Question: I'm using webrequests to retrieve data in a .txt file that's on my dropbox using this "format".
'''
SomeStuff
AnotherStuff
StillAnother
'''
And i'm using this code to retrieve each line and read it:
'''
Private Sub DataCheck()
Dim datarequest As HttpWebRequest = CType(HttpWebRequest.Create("https://dl.dropboxusercontent.com.txt"), HttpWebRequest)
Dim dataresponse As HttpWebResponse = CType(datarequest.GetResponse(), HttpWebResponse)
Dim sr2 As System.IO.StreamReader = New System.IO.StreamReader(dataresponse.GetResponseStream())
Dim datastring() As String = sr2.ReadToEnd().Split(CChar(Environment.NewLine))
If datastring(datastring.Length - 1) <> String.Empty Then
For Each individualdata In datastring
MessageBox.Show(individualdata)
Console.WriteLine(individualdata)
Next
End If
End Sub
'''
The problem is, the output is this:

It always adds a line break (equal to " " as i see as first character on each but the first line string) after the first line like:
<URL>
Why this happens? I tried also replacing the Environment.Newline with nothing like this:
'''
Dim newstring as String = individualdata.Replace(Environment.Newline, String.Empty)
'''
But the result was the same... what's the problem here? I tried with multiple newline strings and consts like vbnewline, all had the same result, any ideas?
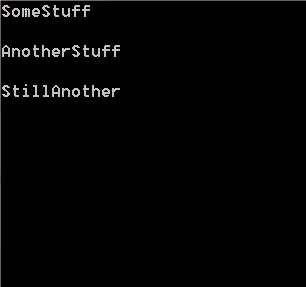
Answer: You are not splitting by 'NewLine' since you are cutting off 'Environment.NewLine' which is a 'string' with 'CChar'. You just have to use the overload of 'String.Split' that takes a 'String()' and a 'StringSplitOption':
So instead of
'''
Dim text = sr2.ReadToEnd()
Dim datastring() As String = text.Split(CChar(Environment.NewLine))
'''
this
'''
Dim datastring() As String = text.Split({Environment.NewLine}, StringSplitOptions.None)
'''